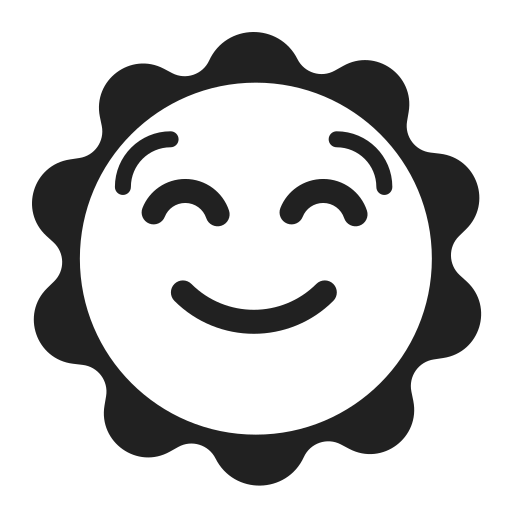
sun with face high contrast